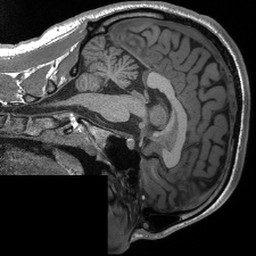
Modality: T1w
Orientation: sagittal
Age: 22
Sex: male